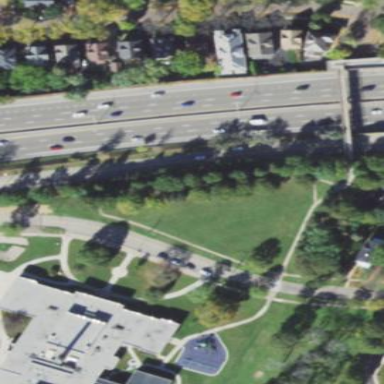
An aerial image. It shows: Lovely park for leisure and relaxation.